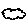
Label: cloud